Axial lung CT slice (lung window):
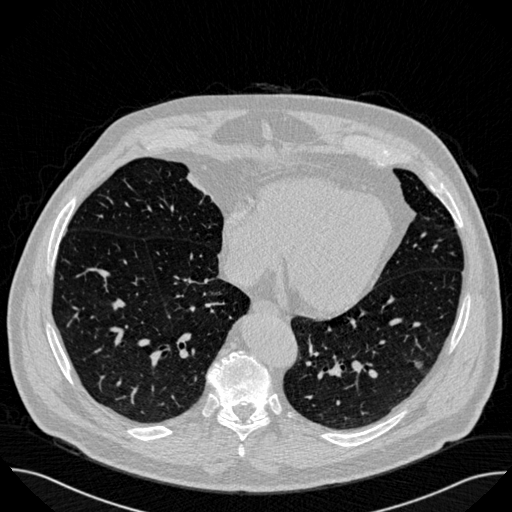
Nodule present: yes
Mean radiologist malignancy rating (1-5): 2.75